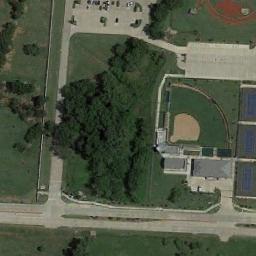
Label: baseball_diamond